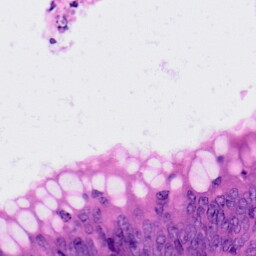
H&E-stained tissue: Colon